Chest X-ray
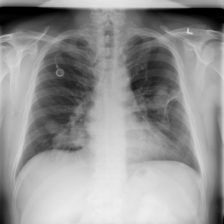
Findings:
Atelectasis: negative
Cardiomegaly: negative
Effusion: negative
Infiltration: negative
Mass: negative
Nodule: negative
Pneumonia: negative
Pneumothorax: negative
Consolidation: negative
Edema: negative
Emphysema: negative
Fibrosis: negative
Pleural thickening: negative
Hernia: negative